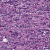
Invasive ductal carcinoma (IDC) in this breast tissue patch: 1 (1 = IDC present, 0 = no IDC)